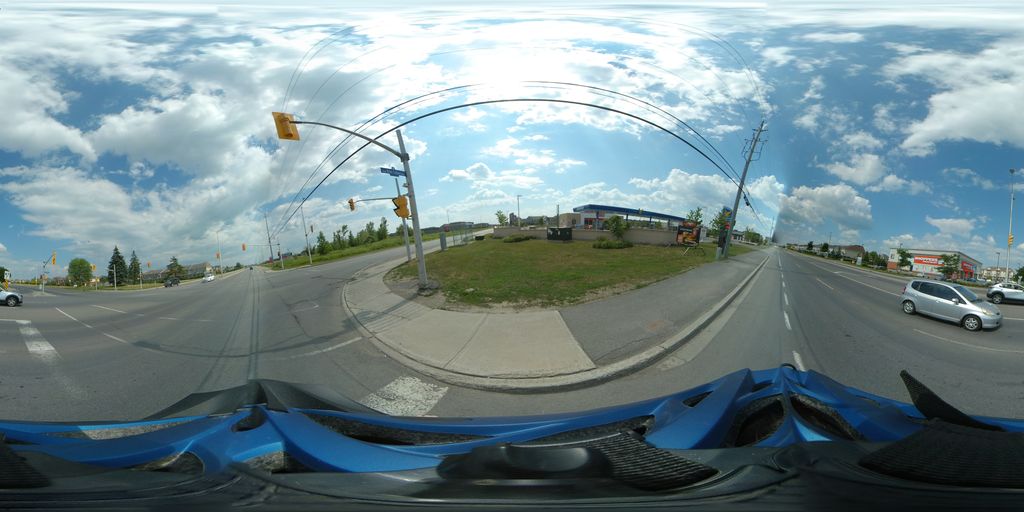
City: ottawa-gatineau